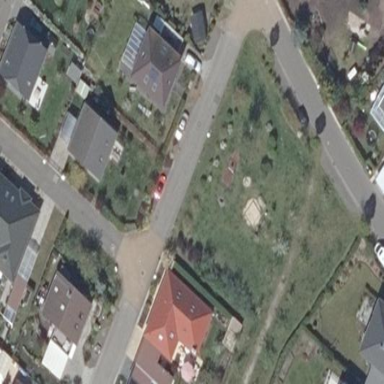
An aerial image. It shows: Playground with swings and sandpit.